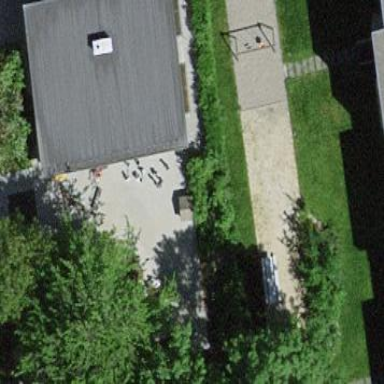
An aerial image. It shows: Kindergarten.